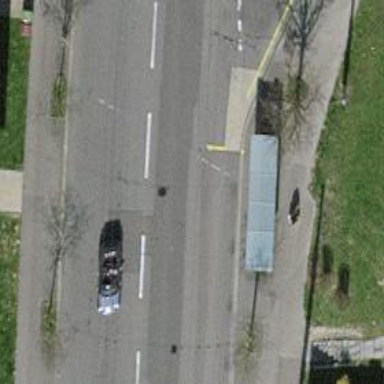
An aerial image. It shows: Trolleybus stop position for public transport.